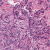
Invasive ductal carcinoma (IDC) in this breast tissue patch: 1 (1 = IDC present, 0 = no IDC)